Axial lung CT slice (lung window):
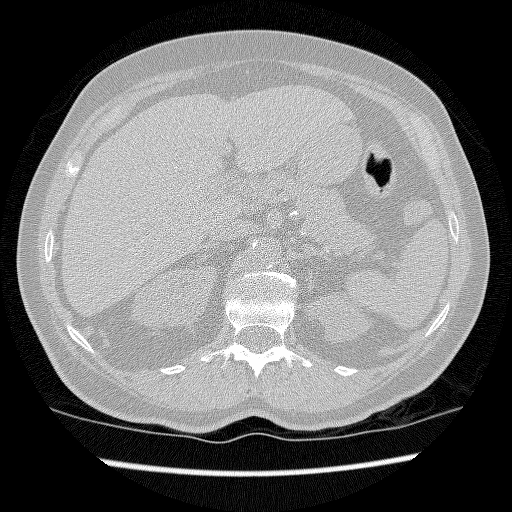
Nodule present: no